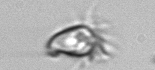
Label: Paratontonia_gracillima